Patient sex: M
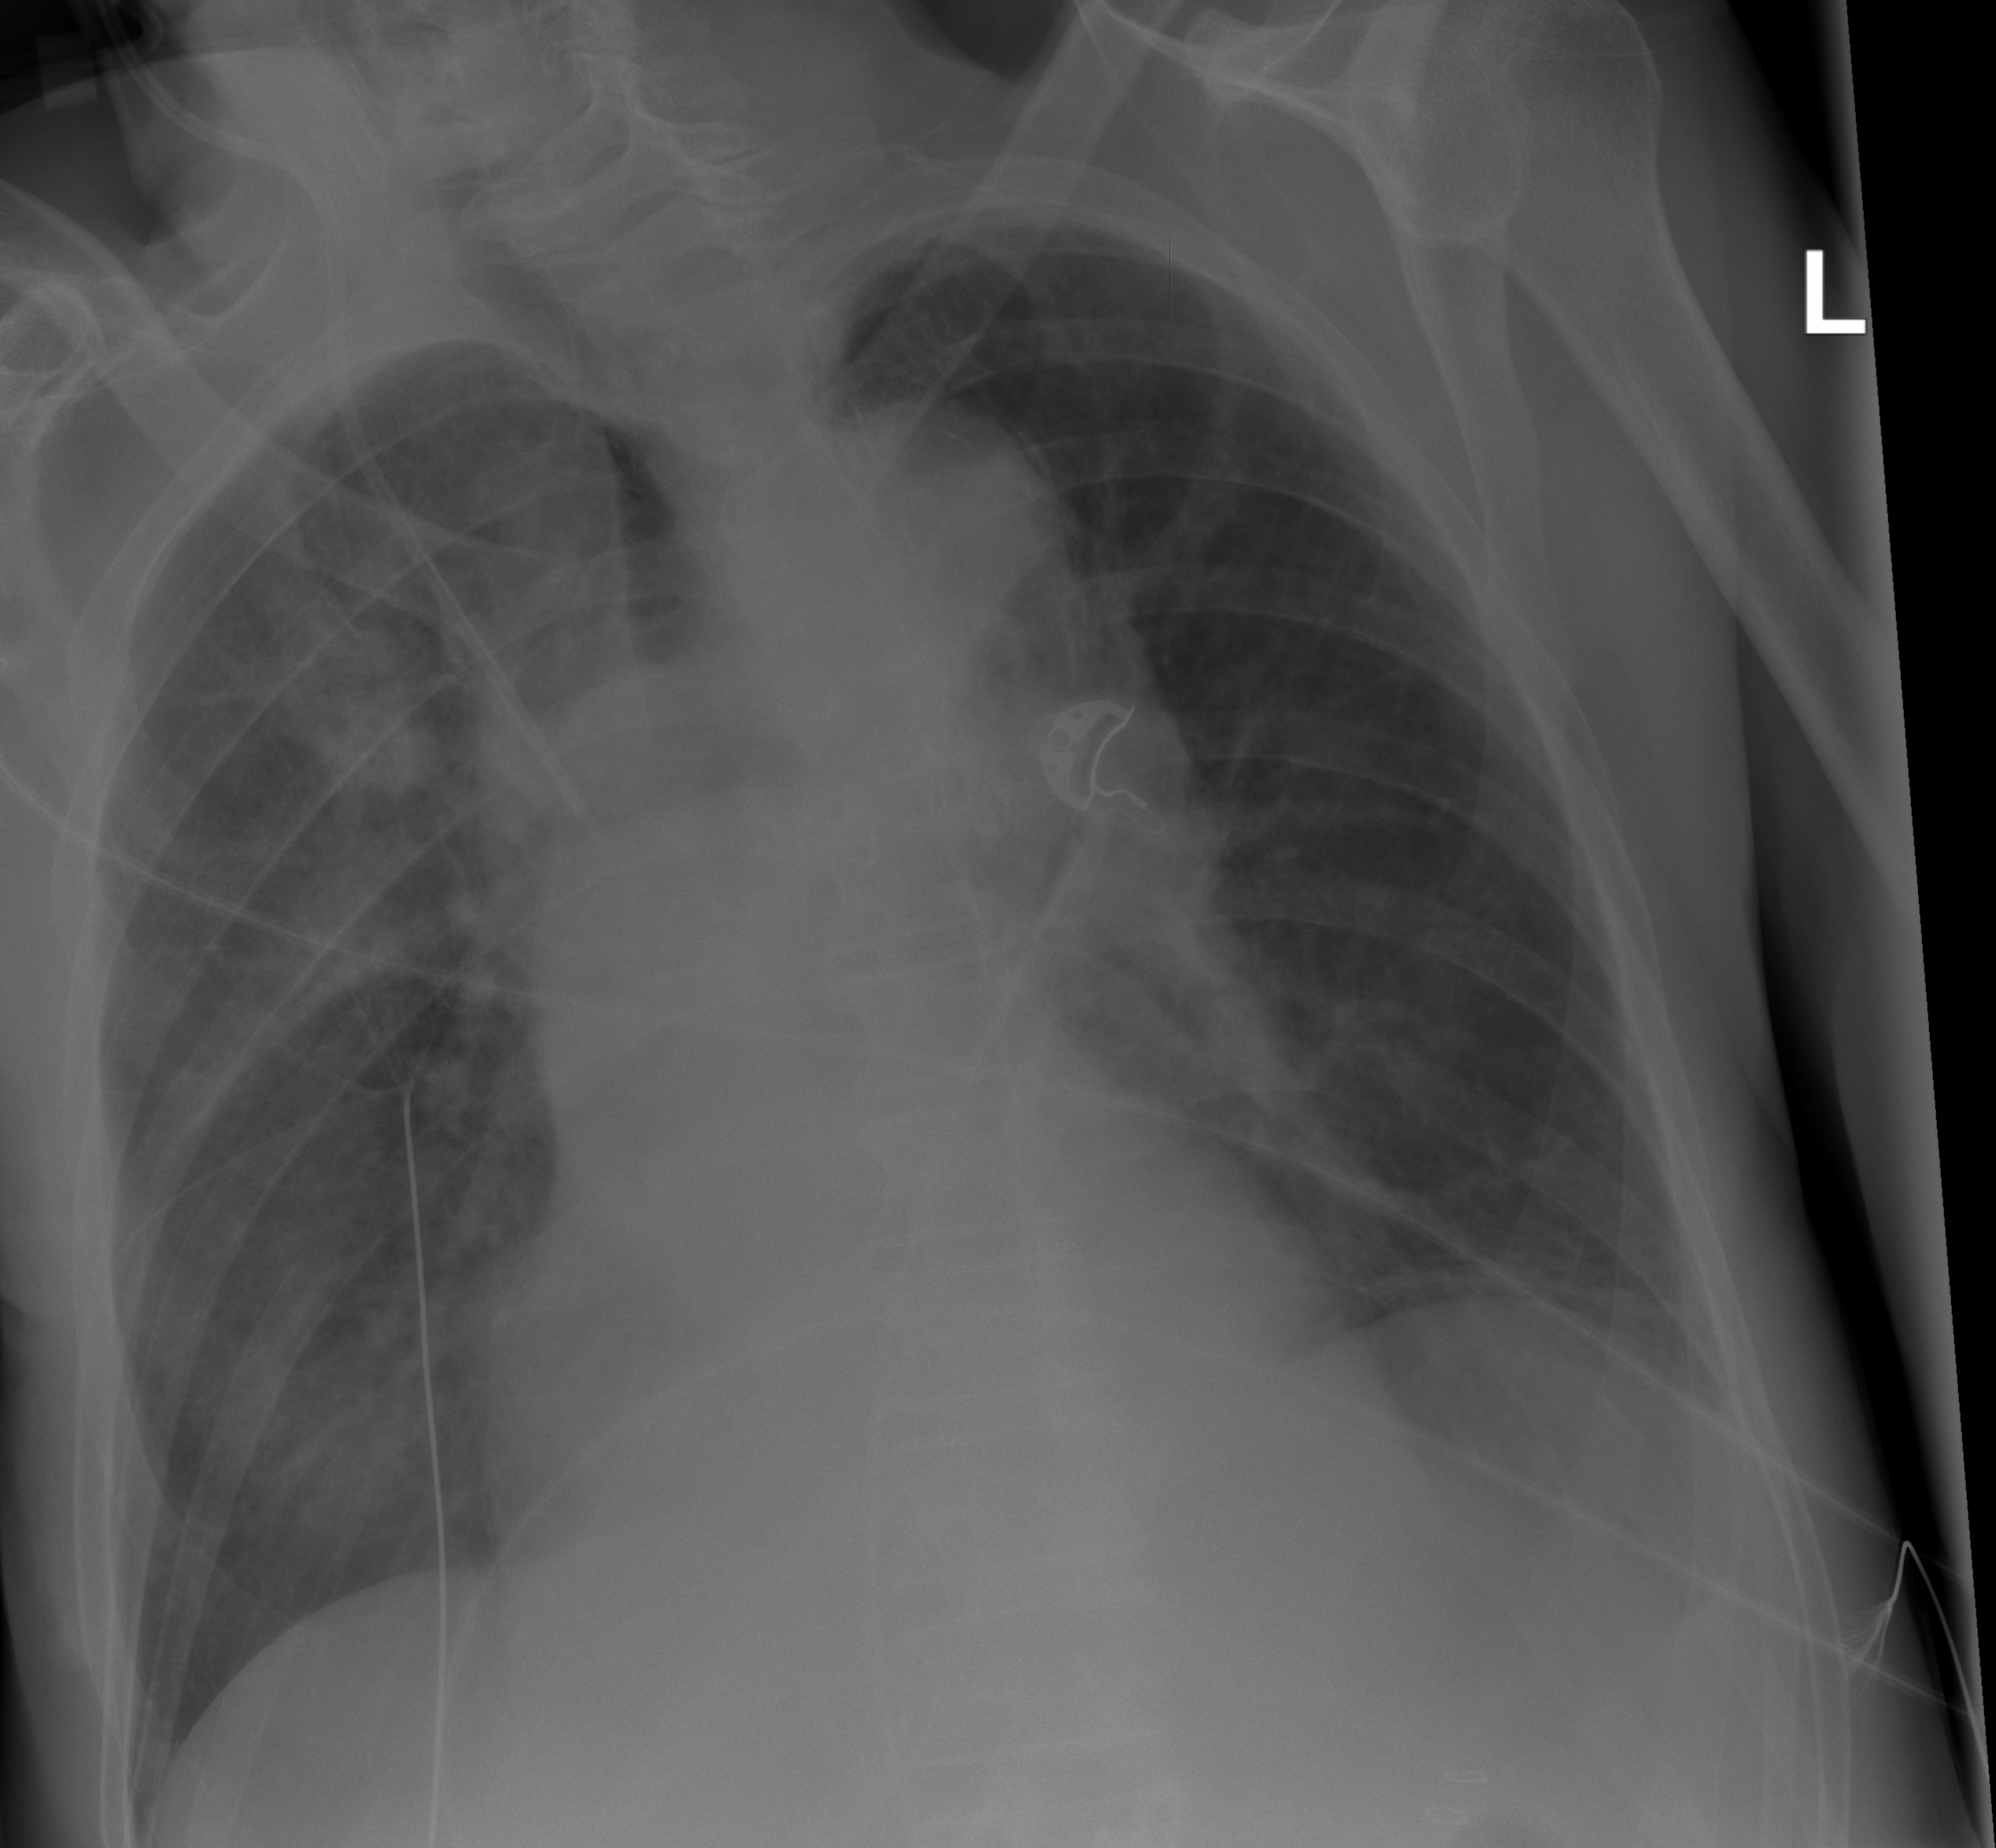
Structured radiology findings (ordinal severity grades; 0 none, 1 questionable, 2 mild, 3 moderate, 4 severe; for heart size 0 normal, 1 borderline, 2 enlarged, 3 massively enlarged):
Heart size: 2
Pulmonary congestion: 2
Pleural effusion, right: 0
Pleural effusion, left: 0
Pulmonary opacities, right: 2
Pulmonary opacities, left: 0
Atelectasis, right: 2
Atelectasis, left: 2